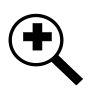
Cursor type: zoom_in
OS/theme: linux-apple-cursor
Variant: black